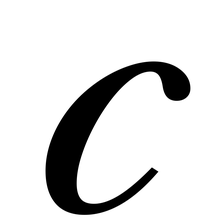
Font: LibreCaslonText-Italic_Medium_Italic